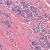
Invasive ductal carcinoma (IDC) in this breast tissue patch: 1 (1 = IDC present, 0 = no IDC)